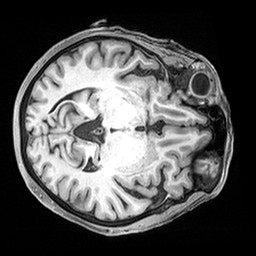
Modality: T1w
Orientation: axial
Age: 73
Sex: female
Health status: healthy
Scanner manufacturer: siemens
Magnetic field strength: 3 T
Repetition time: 2.4 s
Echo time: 0.00217 s